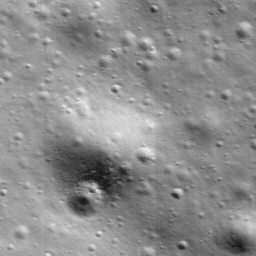
Host type: hard_negative
Lunar coordinates: latitude -58.102, longitude 22.862